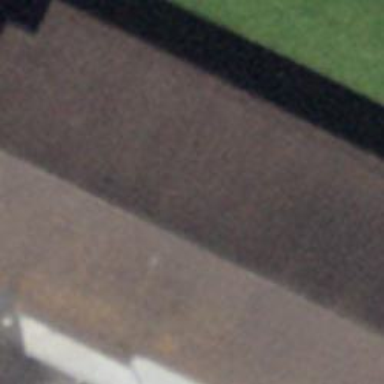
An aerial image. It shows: Barn.